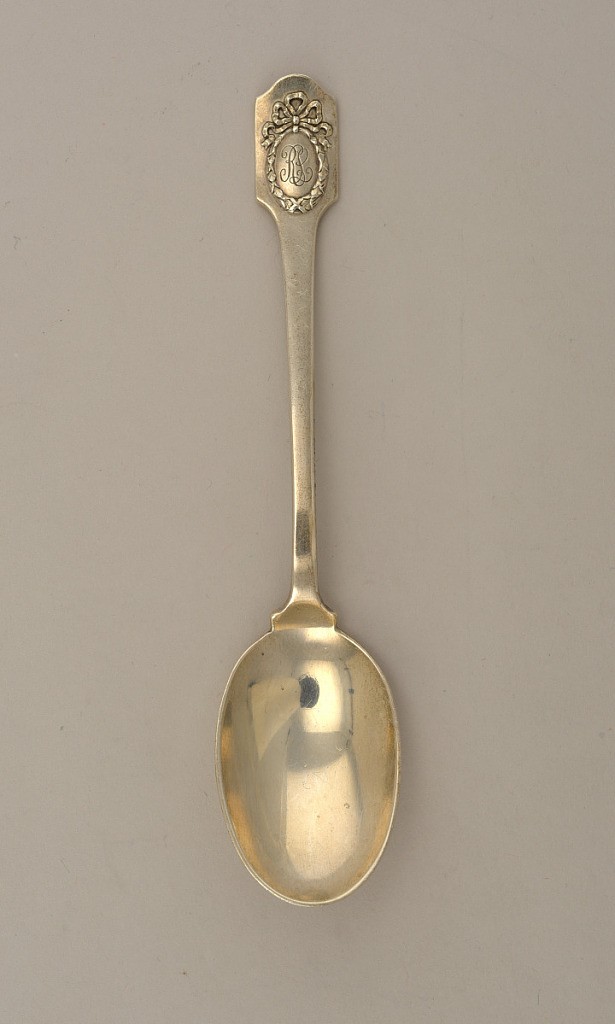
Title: Louis XVI Pattern Teaspoon
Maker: Joseph E. Birmingham
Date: ca. 1909
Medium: silver
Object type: spoon
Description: Integral construction. Oval bowl. Pronounced shoulder, stem of rectangular line ending in shouldered, rectangular fiddle terminal embossed with oval wreath with ribbon bow, enclosing monogram.  Slight upturn at end of terminal.